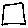
Label: square